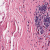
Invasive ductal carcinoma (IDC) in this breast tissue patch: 0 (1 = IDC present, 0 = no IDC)